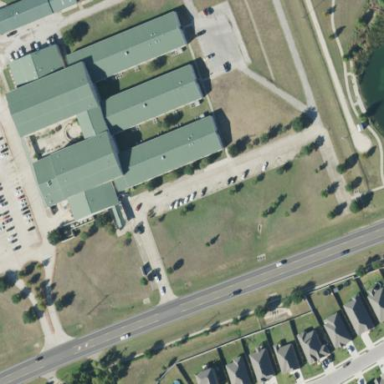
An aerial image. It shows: School building.